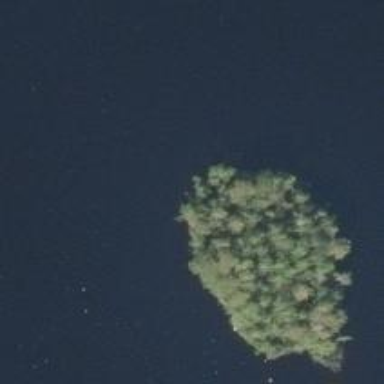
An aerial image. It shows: Islet.